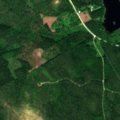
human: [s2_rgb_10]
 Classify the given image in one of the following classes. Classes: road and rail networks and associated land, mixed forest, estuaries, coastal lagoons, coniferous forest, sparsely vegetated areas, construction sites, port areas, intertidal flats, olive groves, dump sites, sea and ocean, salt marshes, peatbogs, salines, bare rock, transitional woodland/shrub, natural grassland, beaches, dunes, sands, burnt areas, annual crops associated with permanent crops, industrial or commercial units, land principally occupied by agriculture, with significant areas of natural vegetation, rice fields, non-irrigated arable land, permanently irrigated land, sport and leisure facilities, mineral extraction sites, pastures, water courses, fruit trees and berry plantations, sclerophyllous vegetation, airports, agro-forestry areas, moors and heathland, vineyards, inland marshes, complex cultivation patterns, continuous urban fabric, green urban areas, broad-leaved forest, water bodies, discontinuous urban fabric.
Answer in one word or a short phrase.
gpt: coniferous forest, mixed forest, transitional woodland/shrub, water bodies